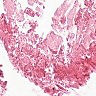
Metastatic tissue present: no